Question: I have a table in sql server datbase and gridview retrieves the result of that table. That table at first all the values are '0' but when a user log-in he can edit gridview so table will be updated . But if there is two different users , how they can make and see their own updated data in gridview ? . Here is the table looks like . I am just asking for logic , i just added one more column called 'Userid' .
Any help appreciate ?
Thanks

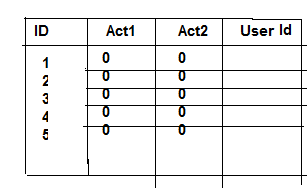
Answer: If all the users has to edit the same data, i mean all users can see the data in the table, not just where userid = tableuserid, then u can use the application("") aspnet object to save when a user had updated the datatable and a webservice to the tell the others user that other user updated the table.
U can use something like versioning in the application("") object. when the users login and loads the data, then he save the current number in the applicationb object. Then you can create a javascript call to a web service to check if the number stills the same. if not reloads the page with the new
If the data is related to each user, you can take any of the others two answers... good luck
reply if you need help